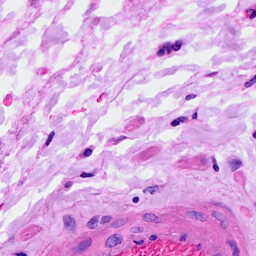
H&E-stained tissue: Ovarian